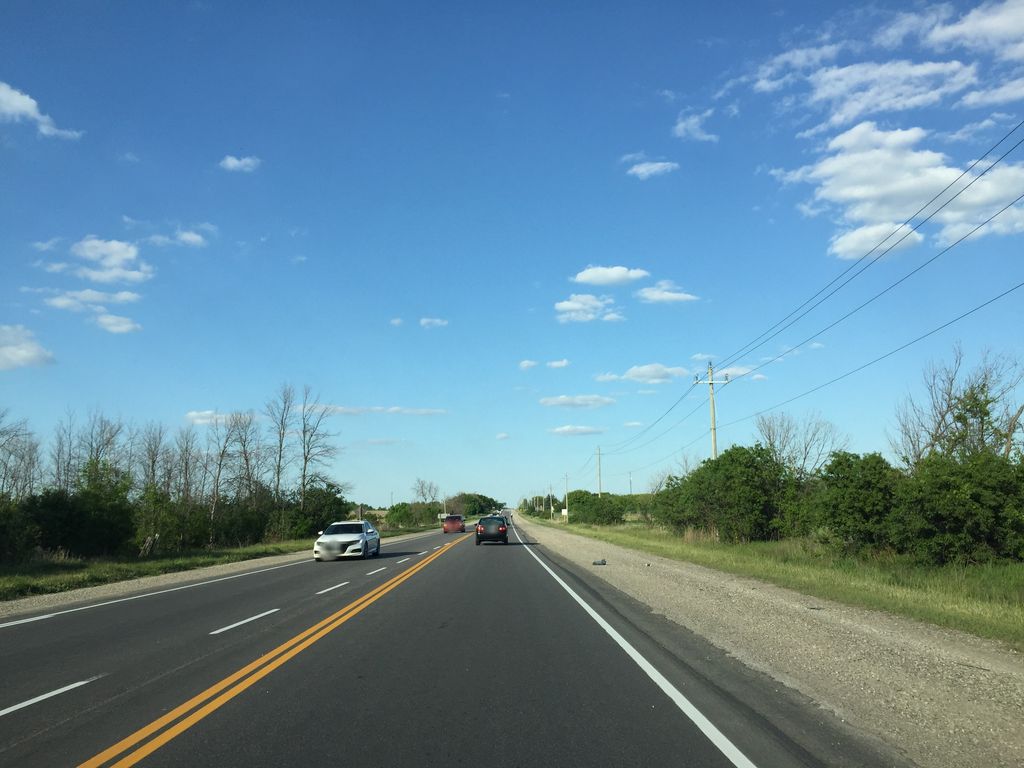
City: kitchener-waterloo